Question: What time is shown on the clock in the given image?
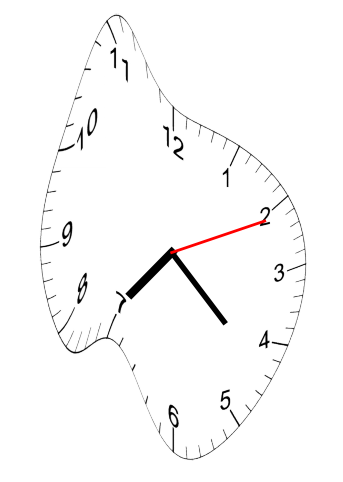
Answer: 07:22:11